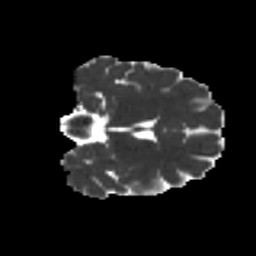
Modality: MD
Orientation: coronal
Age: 21
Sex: female
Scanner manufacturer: ge
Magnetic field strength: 3 T
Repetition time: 7.8 s
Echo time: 0.0612 s